Field crop: maize
Growth stage: 1
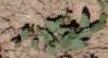
Species: convolvulus